Question: I am writing a script using python Spyder 2.2.5 with Windows 7, python 2.7
At the very beginning I have tried all the import ways:
'''
from numpy import *
'''
or
'''
import numpy
'''
and also
'''
import numpy as np
'''
And, for each an every line where I use numpy I am getting an error when compiling
'''
QR10 = numpy.array(QR10,dtype=float)
QR20 = numpy.array(QR20,dtype=float)
QR11 = numpy.array(QR11,dtype=float)
QR21 = numpy.array(QR21,dtype=float)
'''

However, even with this 30 errors, the script works if I run it....
Any help about this?
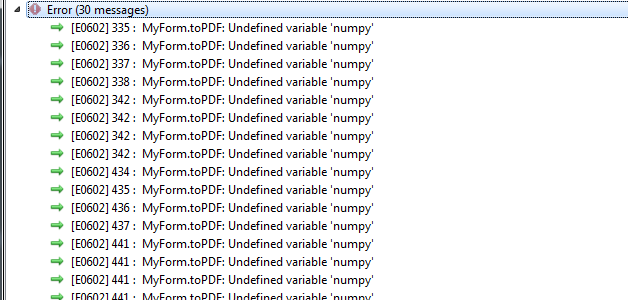
Answer: Python cannot actually be . Spyder performs just a static code analysis using <URL>. Depending on the version of Pylint that is being used, it could be a bug or an undetectable case for it.
For example, the 'import' statement (or the path that gets to it) could be within a conditional block, which cannot be resolved until runtime. Given that you are using Spyder, it could also be that you put your 'import' statement directly on the console, or in a separate file, and then use the imported module from the script.
You may try to see if you receive the same error with a script like the following:
'''
import numpy
QR10 = [1, 2, 3]
QR20 = [1, 2, 3]
QR11 = [1, 2, 3]
QR21 = [1, 2, 3]
QR10 = numpy.array(QR10,dtype=float)
QR20 = numpy.array(QR20,dtype=float)
QR11 = numpy.array(QR11,dtype=float)
QR21 = numpy.array(QR21,dtype=float)
'''
You should not see the 'E0602' here. Funny enough, however, you may receive '<URL> of a bug that has actually been solved already.
The moral of the story is that Pylint errors shouldn't keep you awake at night. It's good to see the report, but if you are sure that your code makes sense and it runs just right, you may just ignore them - although trying to know it is giving an error is always a good exercise.